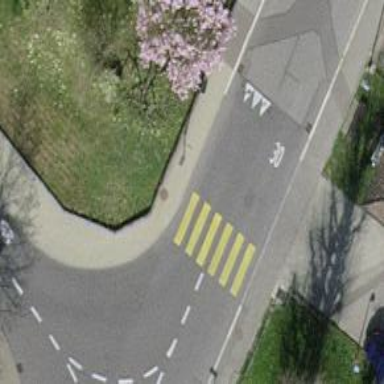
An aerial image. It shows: Marked zebra crossing on the road.